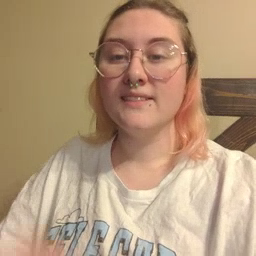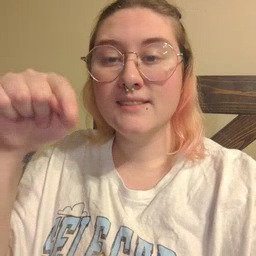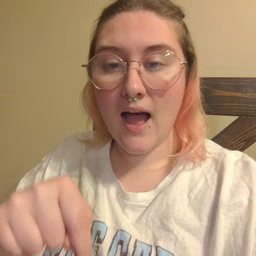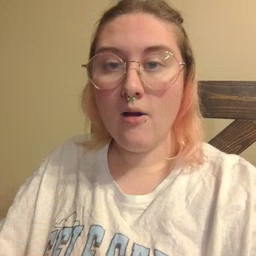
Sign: down